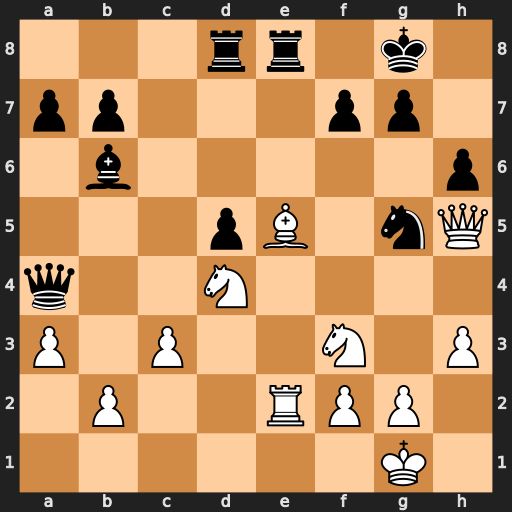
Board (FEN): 3rr1k1/pp3pp1/1b5p/3pB1nQ/q2N4/P1P2N1P/1P2RPP1/6K1
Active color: w
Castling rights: -
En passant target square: -
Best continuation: Nxg5 Qd7 Ngf3